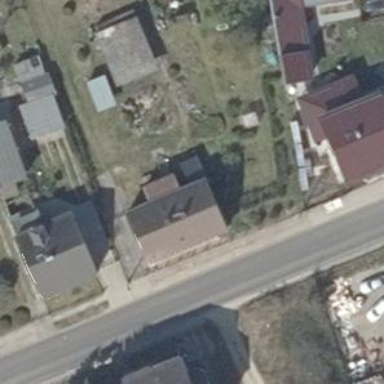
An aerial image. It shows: Simple and straightforward house.